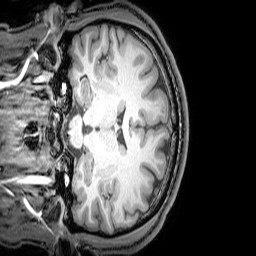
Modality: T1w
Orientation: coronal
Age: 24
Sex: male
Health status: healthy
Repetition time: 0.081 s
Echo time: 0.037 s